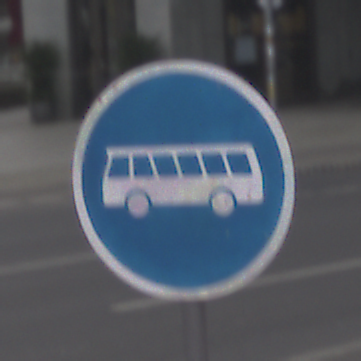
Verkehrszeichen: Busssonderstreifen
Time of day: MorningAfternoon
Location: Outdoor (Urban)
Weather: Overcast
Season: NotSpecified
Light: Natural